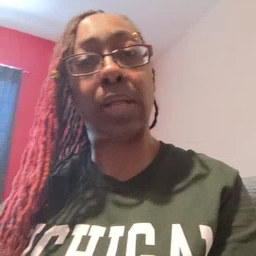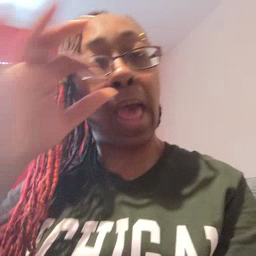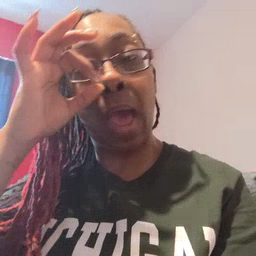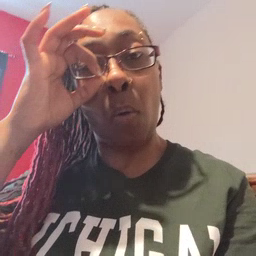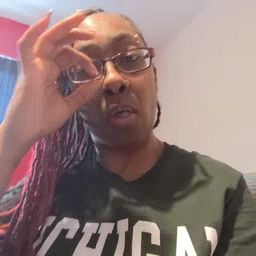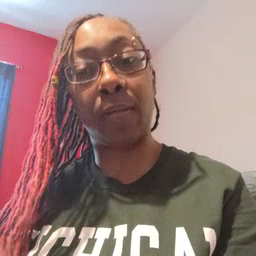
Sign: owl